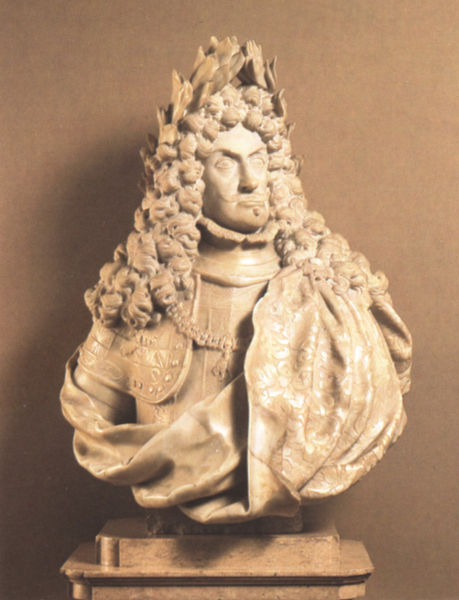
Titel: Büste Leopolds I.
Schlagwörter: mann, braun, haar, marmor, weiss, blick, tuch, bart, böse, falten, kragen, lang, sockel, stein, porträt, mantel, kinn, locken, perücke, kette, könig, schnäuzer, streng, büste, grimmig, verzierung, orden, herrscher, kranz, lorbeeren, lorbeerkranz, rüstung, absolutismus, goldenes vlies, allonge-perücke, wilder blick